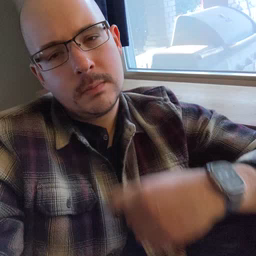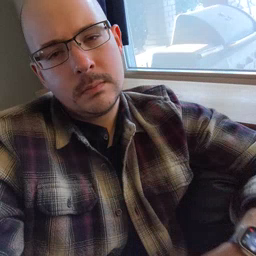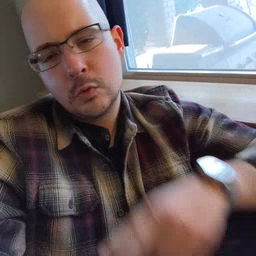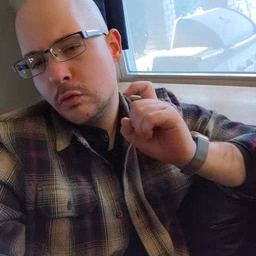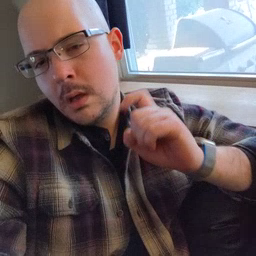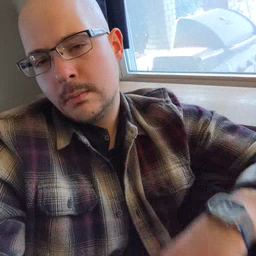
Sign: dry